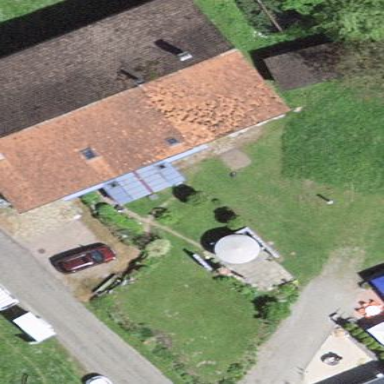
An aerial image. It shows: Gabled building.